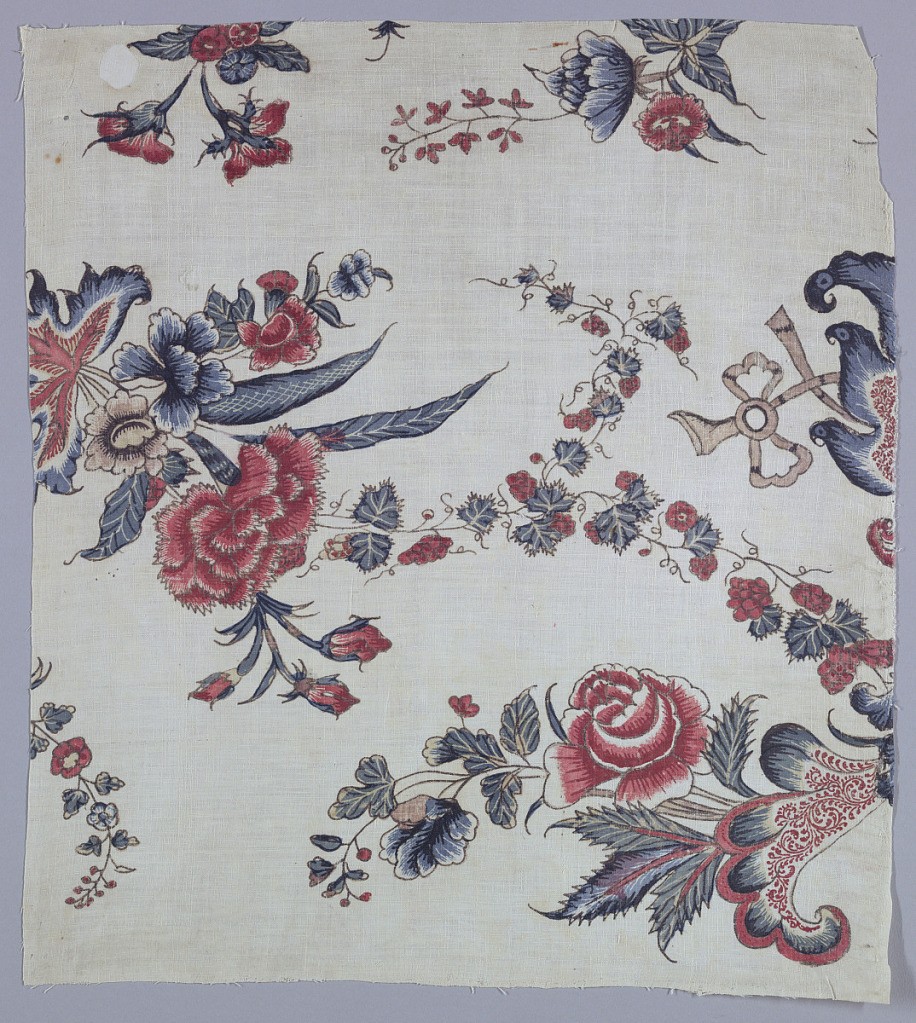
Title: Textile
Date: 18th century
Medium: cotton Technique: mordants for 2 reds; brown and black applied by pen and brush; madder dyed; blue applied over resist; yellow applied over blue for green; chintz on plain weave
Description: Garlands and bunches of flowers. Fragment of a palampore.